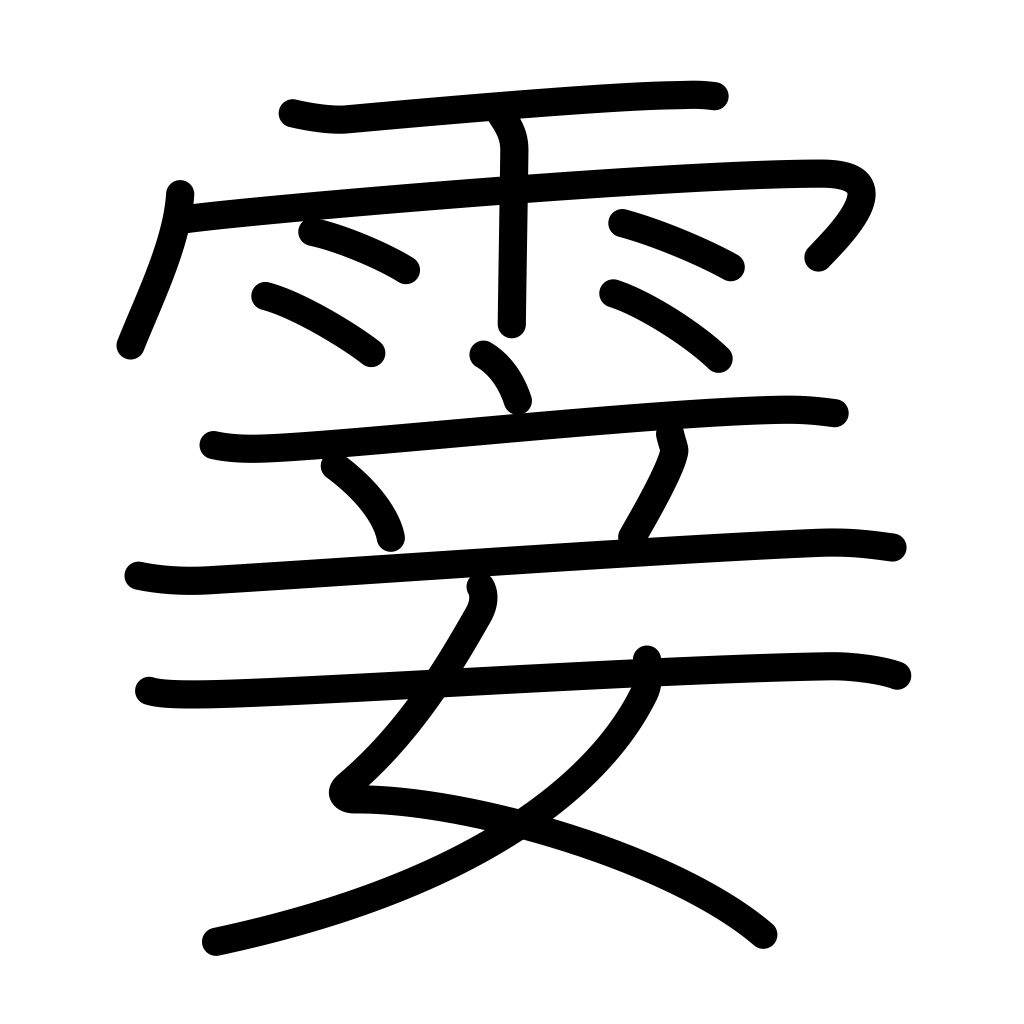
Meaning: light rain, short while